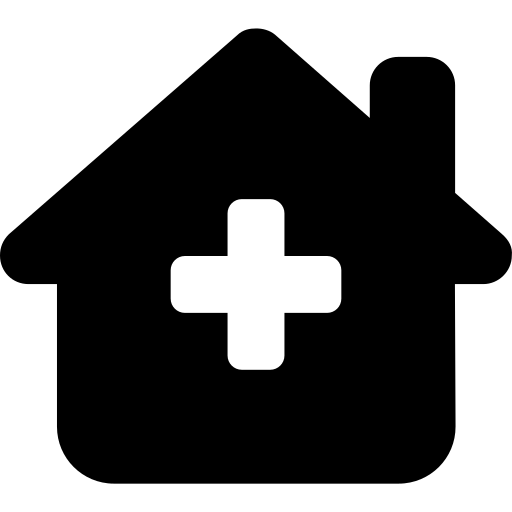
Tags: icon, FontAwesome, fa-icon, solid, house, chimney, medical